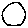
Label: circle